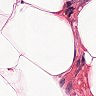
Metastatic tissue present: no